Field crop: tomato
Growth stage: 1
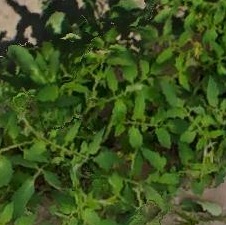
Species: tomato